Interaction volume radius: 5 \u00c5
Interaction volume height: 20 \u00c5
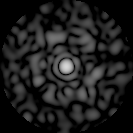
Disorder parameter: 0.8126